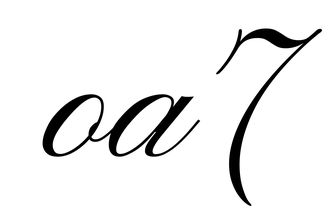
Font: PinyonScript-Regular